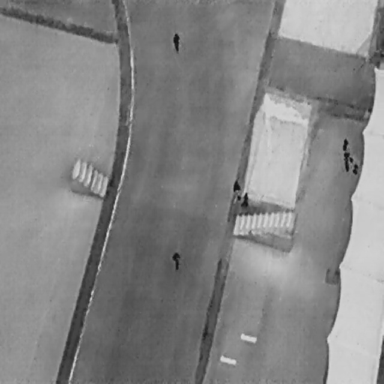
There are four People in the infrared image.